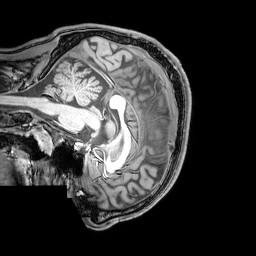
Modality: T1w
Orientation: sagittal
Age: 21
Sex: male
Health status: healthy
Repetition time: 0.081 s
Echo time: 0.037 s